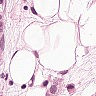
Metastatic tissue present: yes